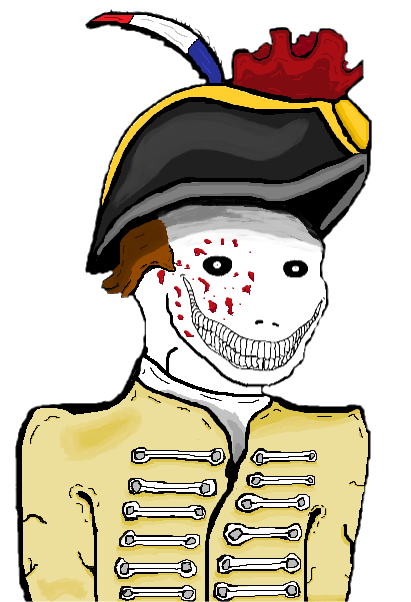
Label: 5_Oomer